Question: I want just display the content of my table from oracle database in the run console. I have used but when I execute the job no data displays in the console.
Here is what is displayed in the console:
'''
[statistics] connecting to socket on port 4080
[statistics] connected
[statistics] disconnected
Job job_test ended 07/13/2016 at 15:34. [Exit code = 0]
'''
You can see what I've done:

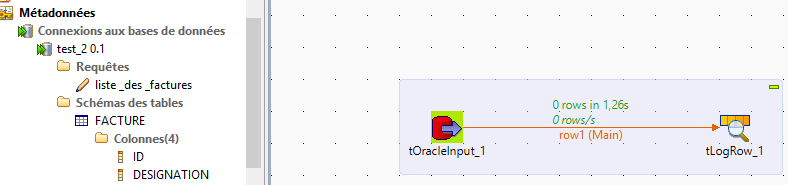
Answer: Are you sure about your query and your schema ? We could use a look on both.
If you just want to display the content, try to drag & drop your table "Facture" directly from metadata on the main view, to get it as a tOracleInput component, this will instantly create a "select * from " query.